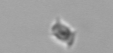
Label: Bacillariophyceae_morphotype1